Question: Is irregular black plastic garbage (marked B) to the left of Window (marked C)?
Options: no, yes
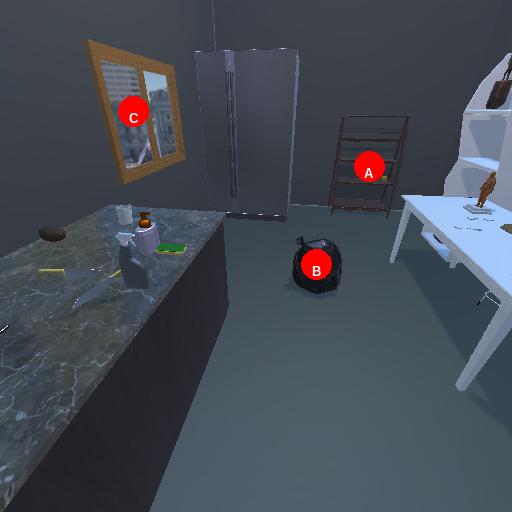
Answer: no